Question: I have three strings as the input (A,B,C).
A = "SLOVO", B = "WORD", C =

And I need to find algorithm which decide, if the string C is a concatenation of infinite repetiton strings A and B. Example of repetition: A^2 = "SLOVOSLOVO" and in the string C is first 8 letters "SLOVOSLO" from "SLOVOSLOVO". String B is similar.
'''
index_A = 0; //index of actual letter of string A
index_B = 0;
Go throught the hole string C from 0 to size(C)
{
Pick the actual letter from C (C[i])
if(C[i] == A[index_A] && C[i] != B[index_B])
{
index_A++;
Go to next letter in C
}
else if(C[i] == B[index_B] && C[i] != A[index_A])
{
index_B++;
Go to next letter in C
}
else if(C[i] == B[index_B] && C[i] == A[index_A])
{
Now we couldn't decice which way to go, so we should test both options (maybe recusrsion)
}
else
{
return false;
}
}
'''
It's only quick description of the algorithm but I hope you understand main idea of this algorithm should do. Is this the way of solving this problem good? Do you have better solution? Or some tips?
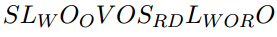
Answer: Basically you've got the problem that every regular expression matcher has. Yes, you would need to test both options, and if one doesn't work you will have to <URL> to the other. Expressing your loop over the string recursively can help here.
However, there is also a way to try both options at the same time. See the popular article <URL>', as you can just use a modulus for the string position instead of storing the position in the infinite, repeated string.
'''
// some (pythonic) pseudocode for this:
isIntermixedRepetition(a, b, c)
alen = length(a)
blen = length(c)
pos = new Set() // to store tuples
// could be implemented as bool array of dimension alen*blen
pos.add( [0,0] ) // init start pos
for ci of c
totest = pos.getContents() // copy and
pos.clear() // empty the set
for [indexA, indexB] of totest
if a[indexA] == ci
pos.add( [indexA + 1 % alen, indexB] )
// no else
if b[indexB] == ci
pos.add( [indexA, indexB + 1 % blen] )
if pos.isEmpty
break
return !pos.isEmpty
'''